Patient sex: M
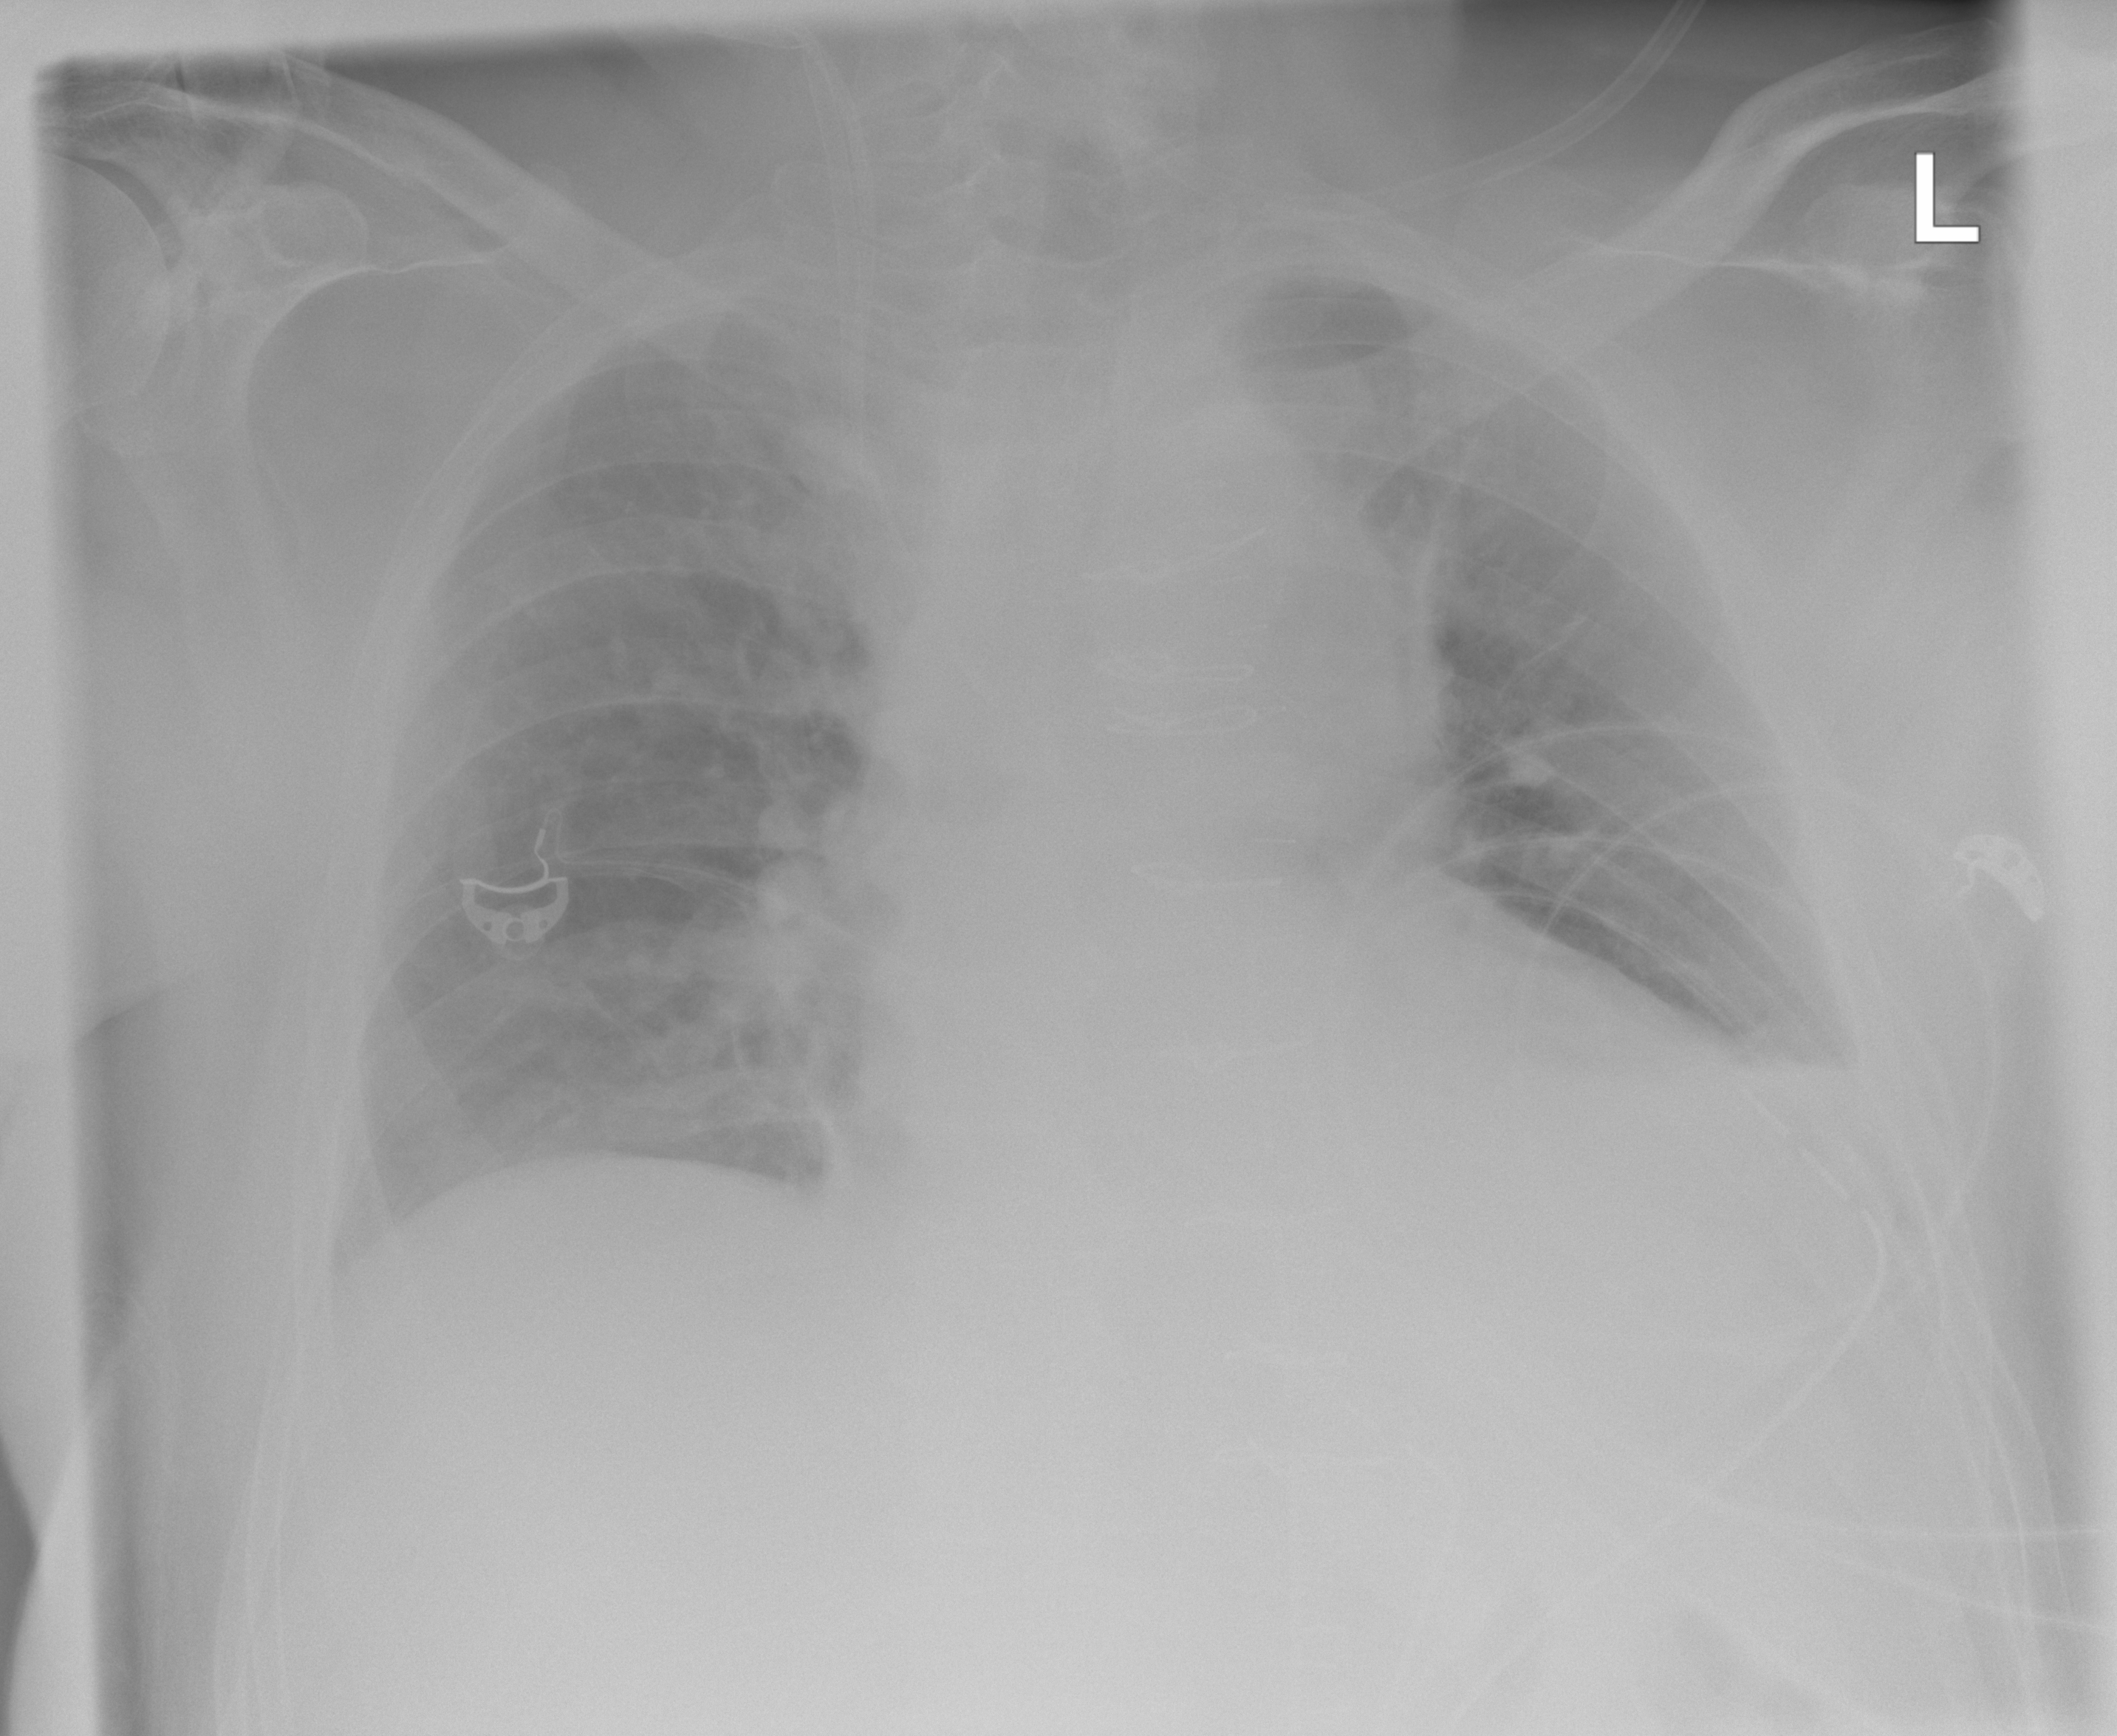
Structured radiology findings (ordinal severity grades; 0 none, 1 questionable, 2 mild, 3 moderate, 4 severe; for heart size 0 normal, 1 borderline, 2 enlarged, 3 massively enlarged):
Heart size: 2
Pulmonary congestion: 2
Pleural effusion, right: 0
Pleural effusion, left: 2
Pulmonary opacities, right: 0
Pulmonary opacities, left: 0
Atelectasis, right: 2
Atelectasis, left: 2